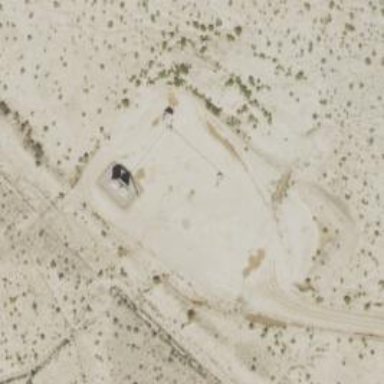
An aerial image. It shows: Petroleum well that is man-made.